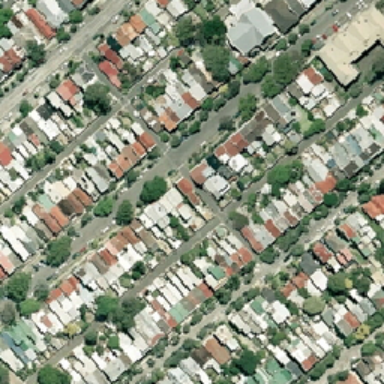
Trees are planted on both sides of the road .